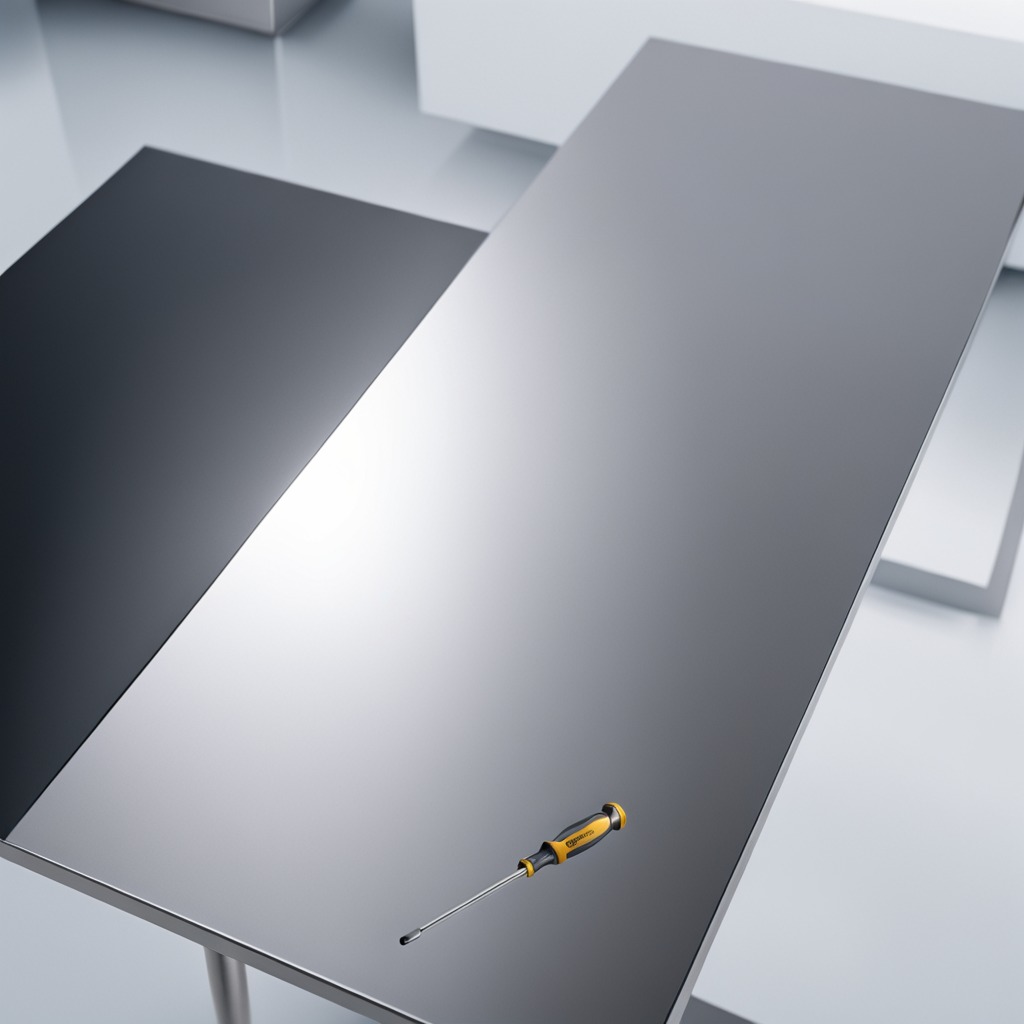
A screwdriver is lying on the stainless steel table.